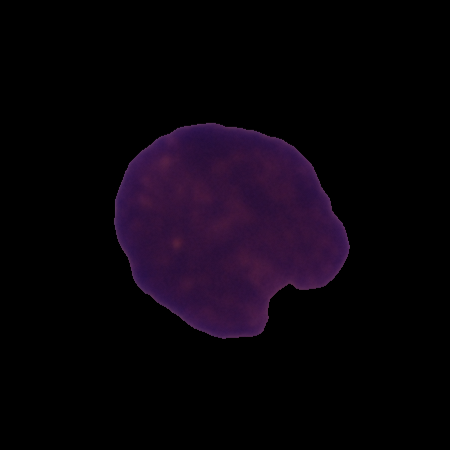
Label: cancer